Interaction volume radius: 10 \u00c5
Interaction volume height: 15 \u00c5
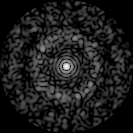
Disorder parameter: 0.8139